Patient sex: F
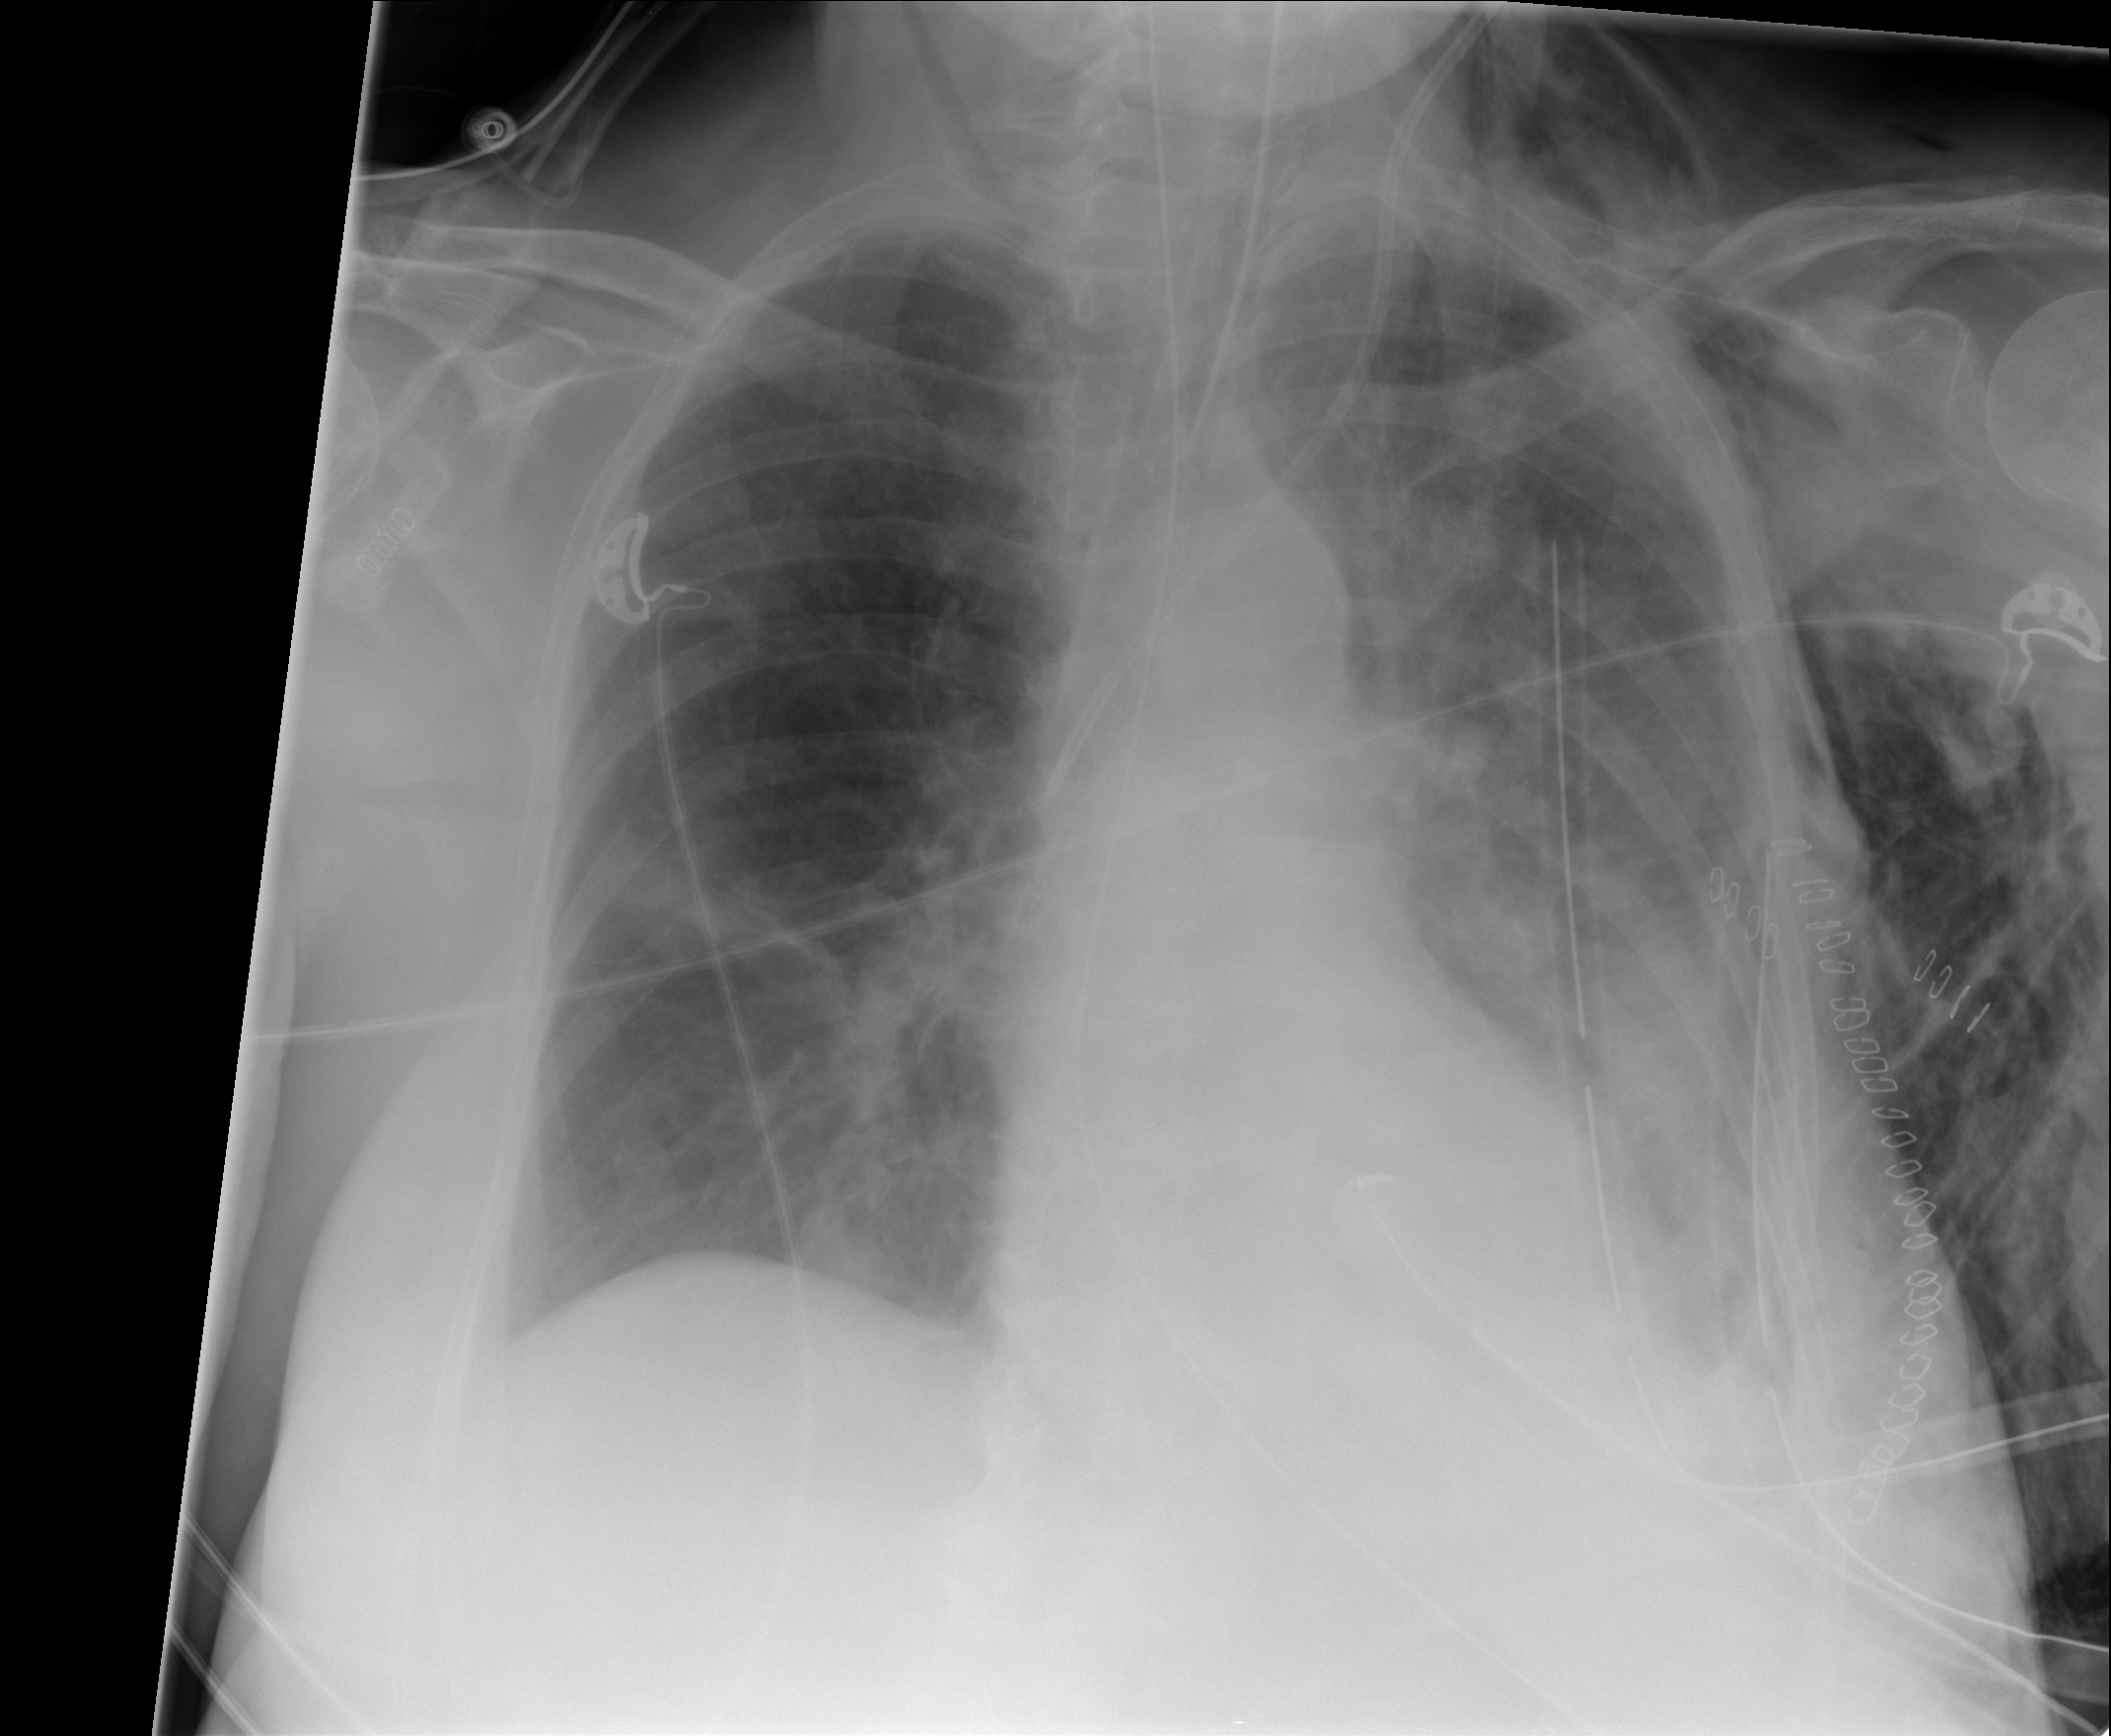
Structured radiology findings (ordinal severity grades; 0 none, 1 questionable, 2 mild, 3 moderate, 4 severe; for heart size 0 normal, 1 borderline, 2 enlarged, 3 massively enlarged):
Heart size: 0
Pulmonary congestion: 0
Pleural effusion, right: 0
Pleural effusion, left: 2
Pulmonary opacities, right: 0
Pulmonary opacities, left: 0
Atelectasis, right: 2
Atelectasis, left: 2